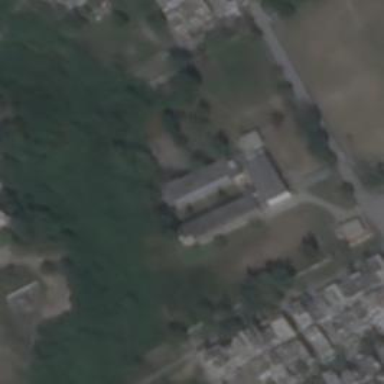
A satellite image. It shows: School.